Question: I have a firebase map object and i need to insert arrays inside
I am trying to use update function but it doesn't work
'''
dialogRef.afterClosed().subscribe(result => {
console.log(result);
const arrayname = result.name;
const fireupdate = this.af.list('/users/' + this.Uid + '/items').update(arrayname, result);
});
'''
this is how the result array looks like
'''
{name: "item", price: 25, desc: "a simple item"}
'''
I don't get anything in the firebase

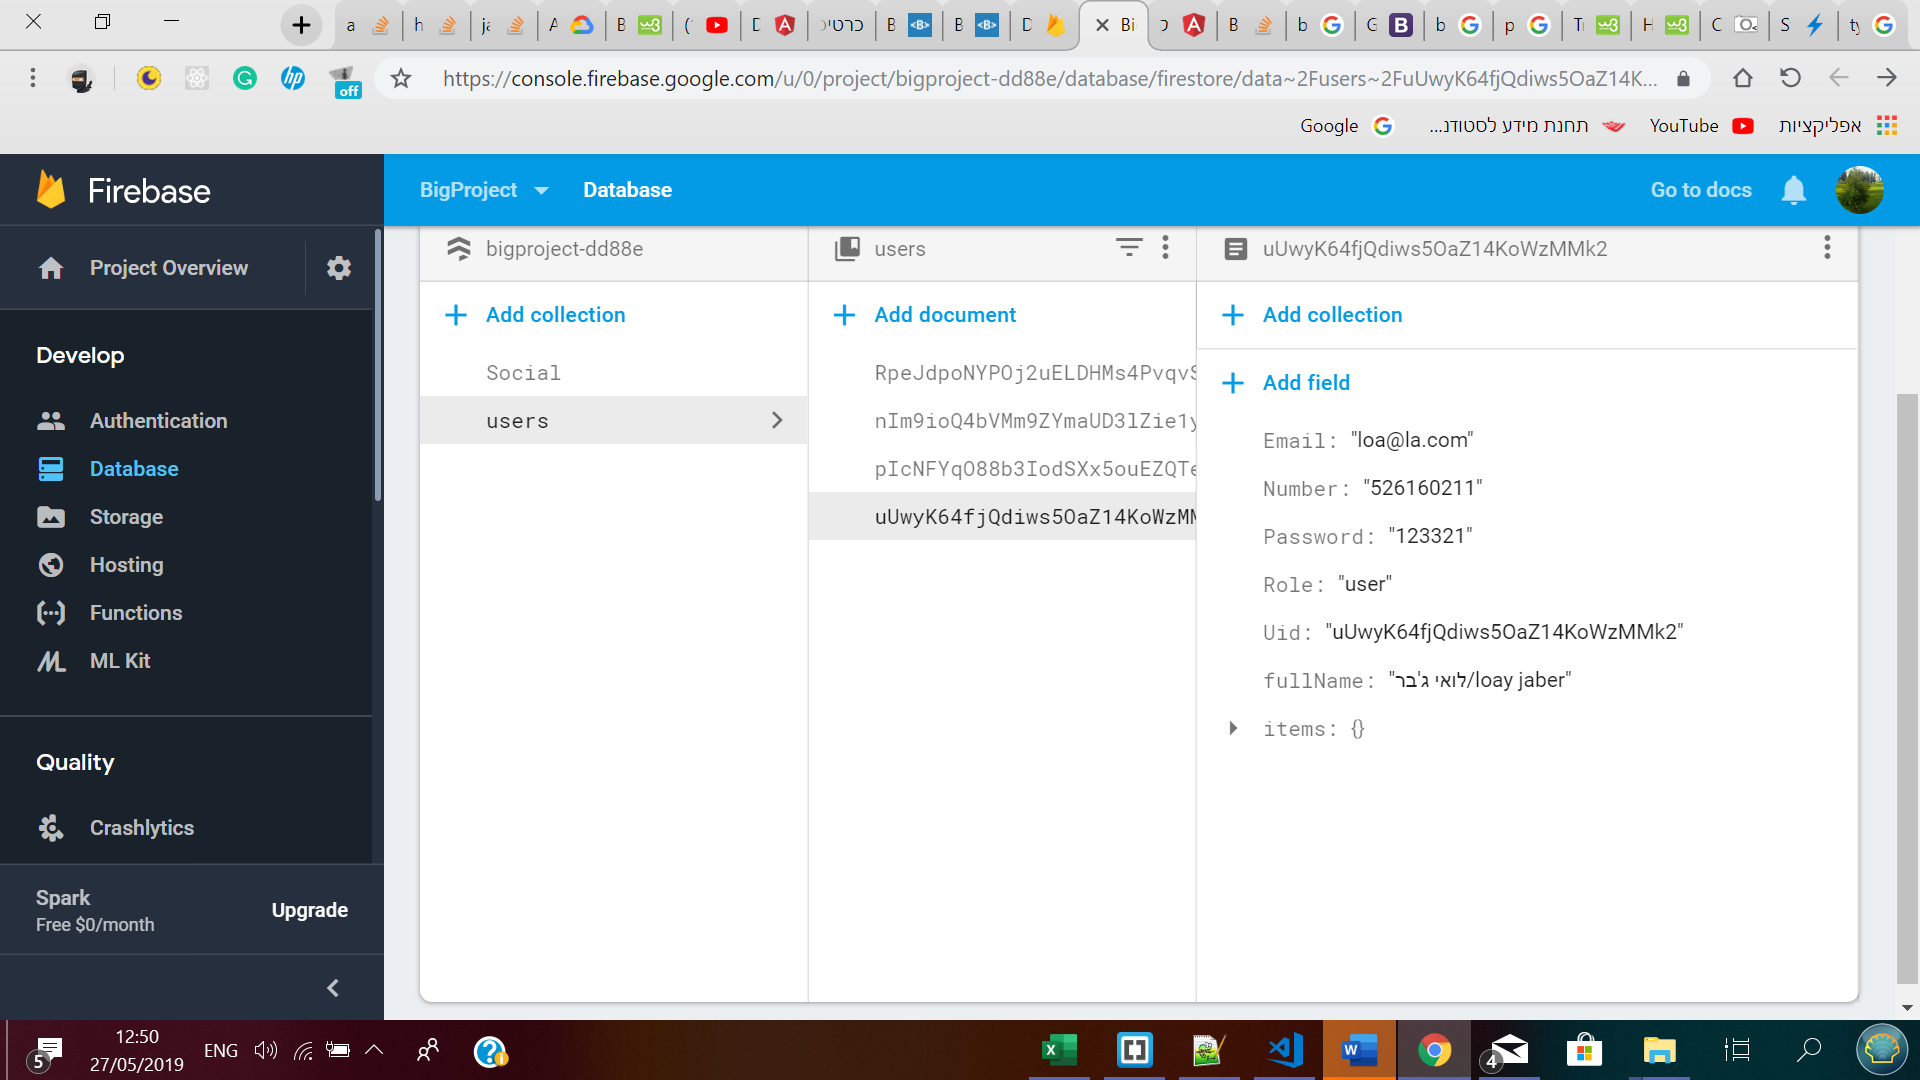
Answer: So what is easiest to do is add the array to the doc as shown in the other answer.
'''
this.db.collection("users").doc(this.Uid).update({items: [{name: "item", price: 25, desc: "a simple item"}, {name: "item2", price: 20, desc: "a simple item2"}]})
'''
What you must be careful about is that firestore not really have a good way to query an array with objects yet:
<URL>
What Firestore want you to do is basicly:
'''
this.db.collection("users").doc(this.Uid).collection('items').add({name: "item", price: 25, desc: "a simple item"})
'''